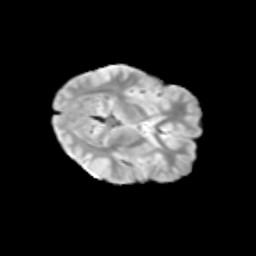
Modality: T2w
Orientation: axial
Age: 9
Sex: male
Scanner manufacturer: siemens
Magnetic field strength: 3 T
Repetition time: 3.8 s
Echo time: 0.07 s